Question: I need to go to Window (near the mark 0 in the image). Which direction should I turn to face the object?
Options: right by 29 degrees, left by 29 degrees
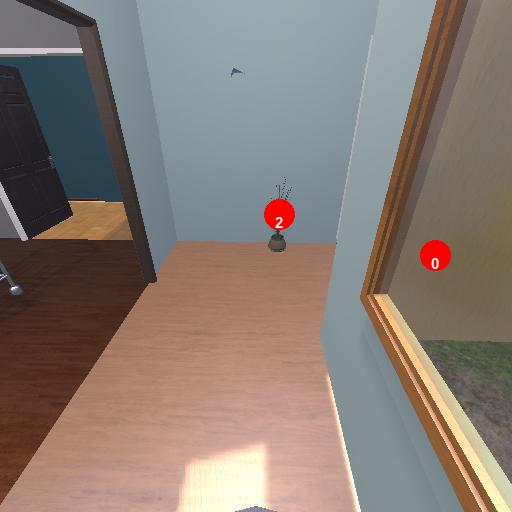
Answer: right by 29 degrees